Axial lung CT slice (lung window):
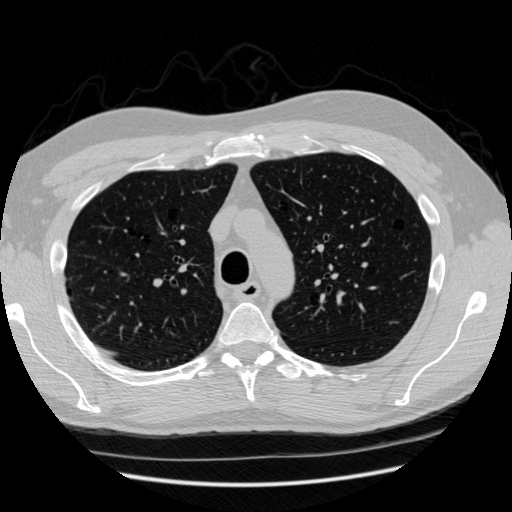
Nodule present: no